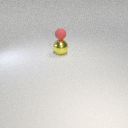
small red rubber sphere above large yellow metal sphere